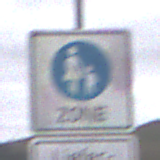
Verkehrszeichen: BeginnFussgaengerzone
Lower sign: BesondereFahrzeugeUndTransportgueter5
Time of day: Midday
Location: Outdoor (Nature)
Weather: Overcast
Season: NotSpecified
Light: Natural